Field crop: maize
Growth stage: 2
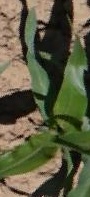
Species: maize